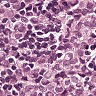
Metastatic tissue present: yes